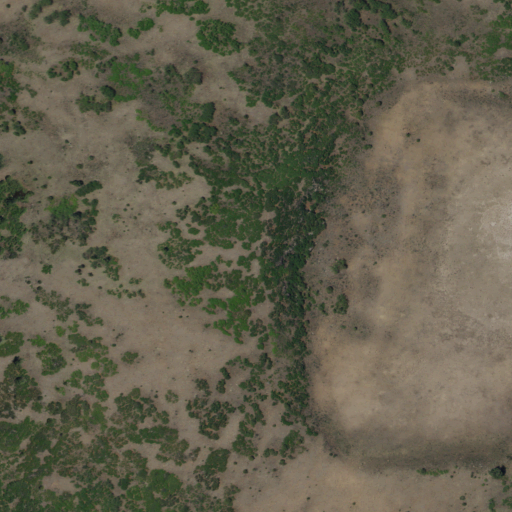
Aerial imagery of mountain in New Mexico named Cerro de la Olla containing shrub, woody wetlands, and grassland